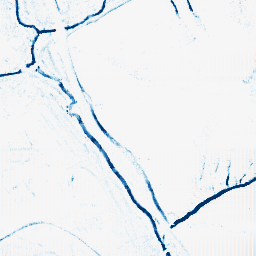
Category: morphological
Decomposition family: morphological_square
Decomposition parameters: operation: closing
size: 5
Upsampling method: fft_zeropad
Upsampling parameters: scale: 4
Upsampling scale: 4